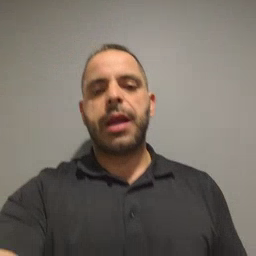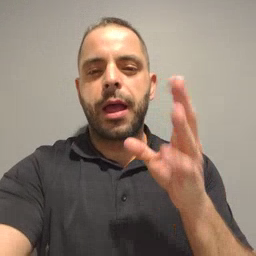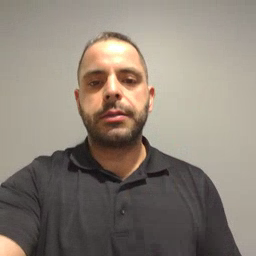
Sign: hate